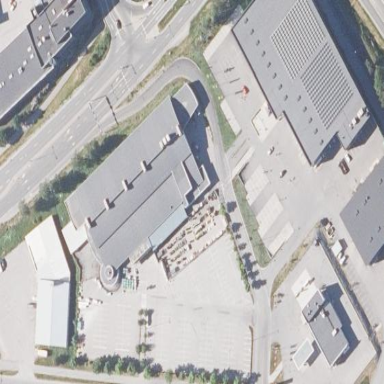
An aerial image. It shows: Retail area.